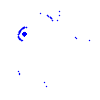
Particle: kaon